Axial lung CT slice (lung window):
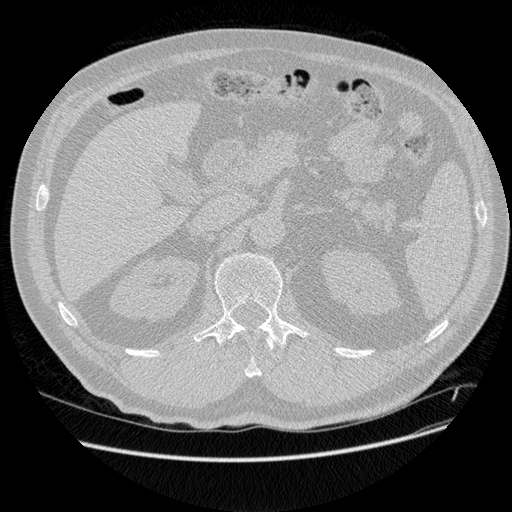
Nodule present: no